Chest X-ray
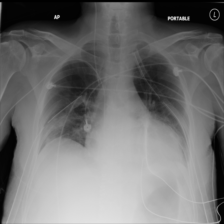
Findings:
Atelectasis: positive
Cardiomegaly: negative
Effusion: negative
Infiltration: positive
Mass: negative
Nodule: negative
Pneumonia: negative
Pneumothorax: negative
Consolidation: negative
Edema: negative
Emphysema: negative
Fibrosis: negative
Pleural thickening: negative
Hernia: negative